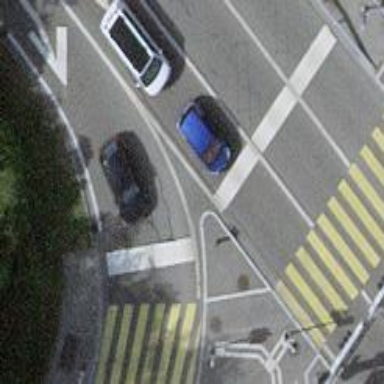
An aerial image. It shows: Road with traffic signals.